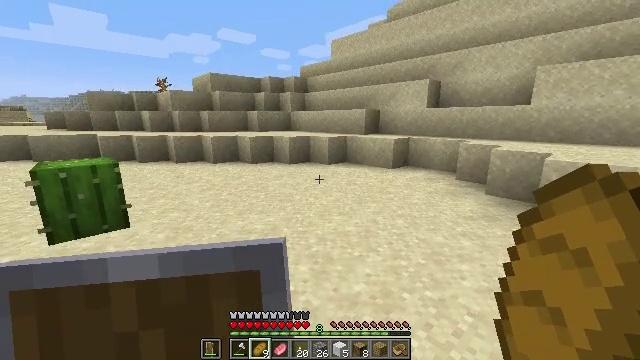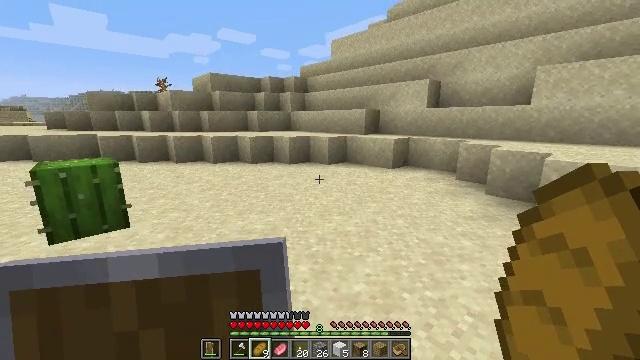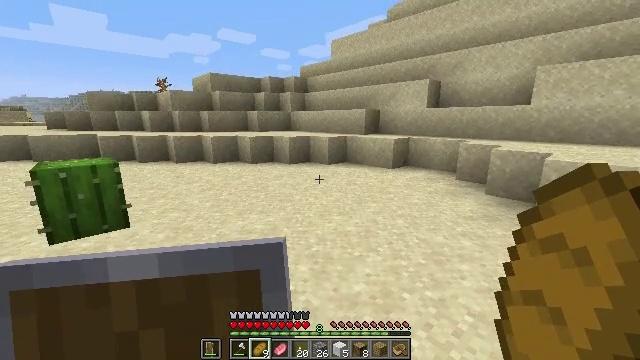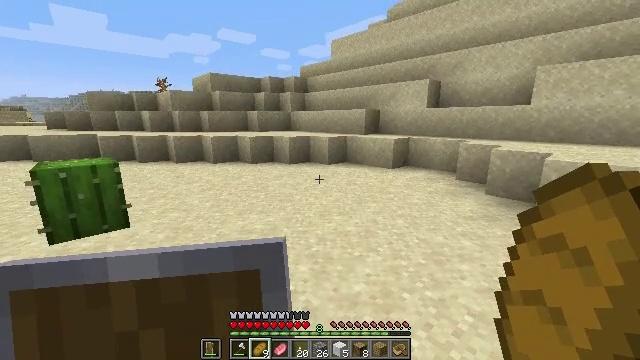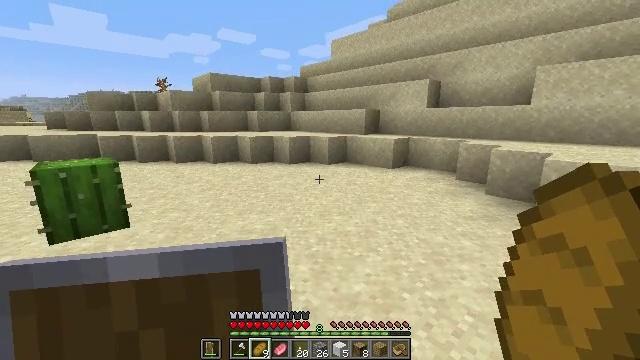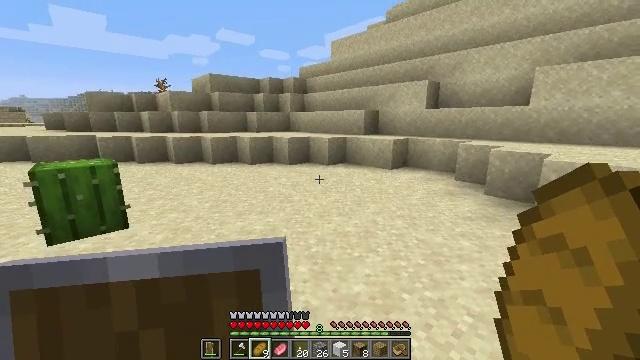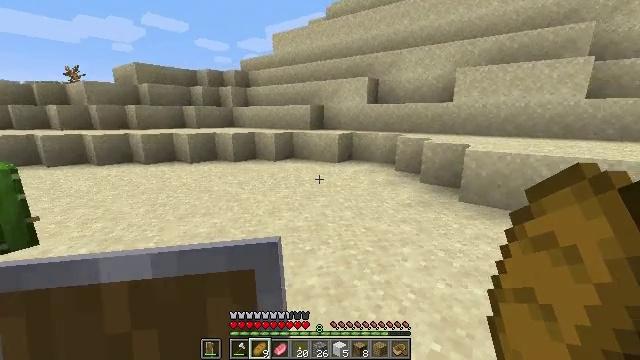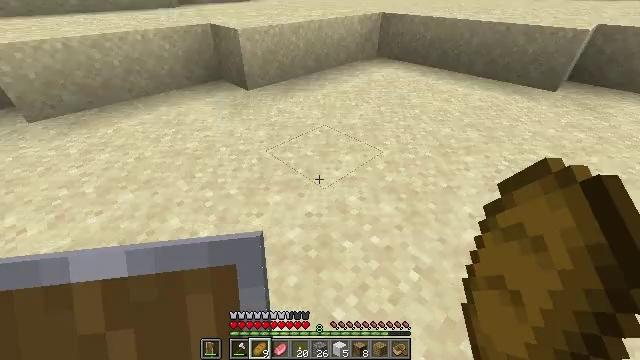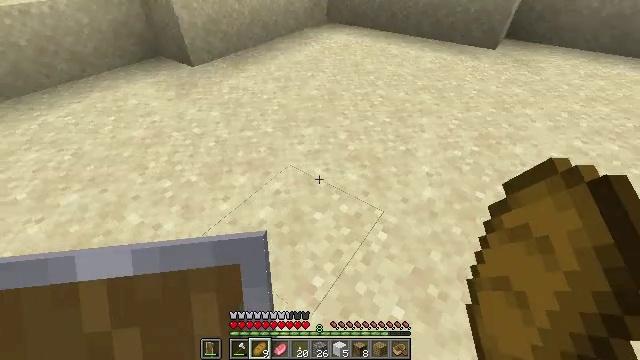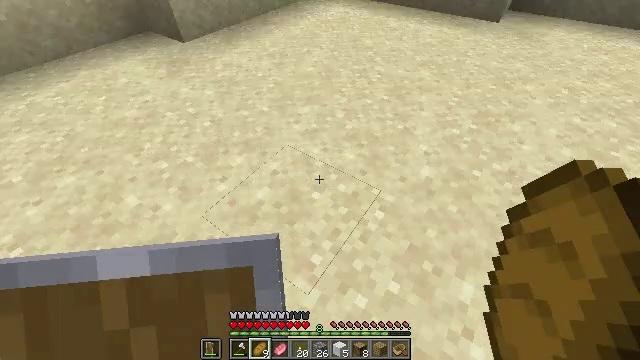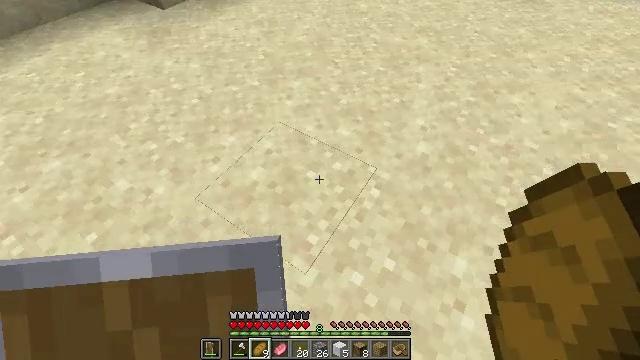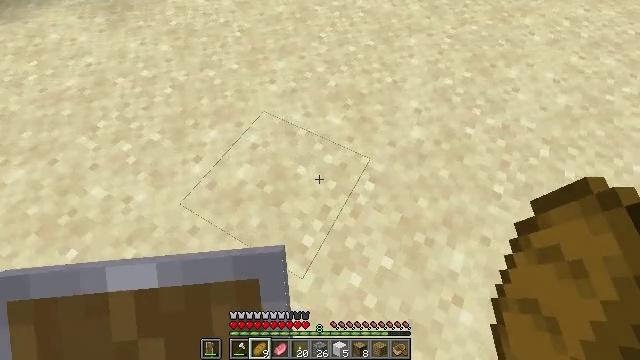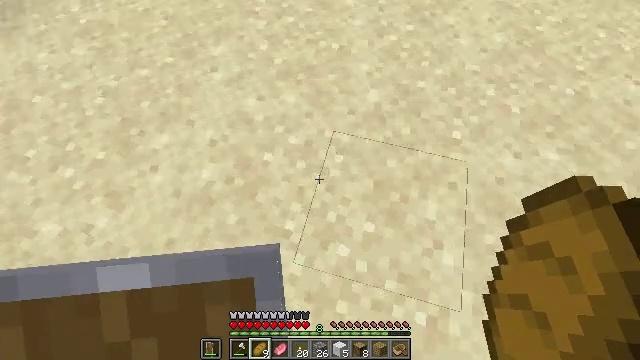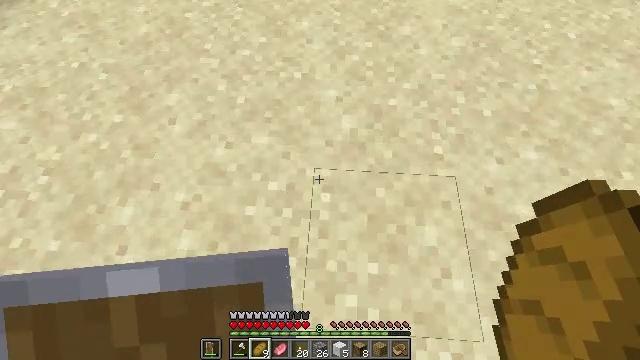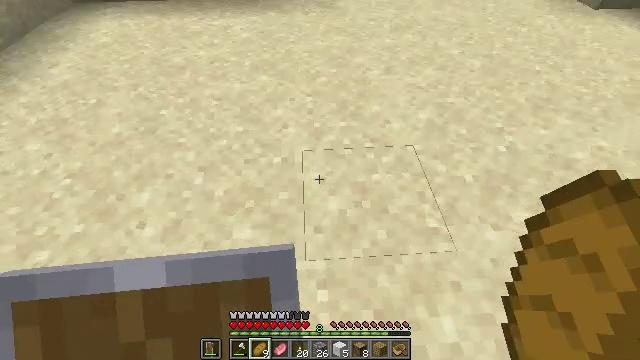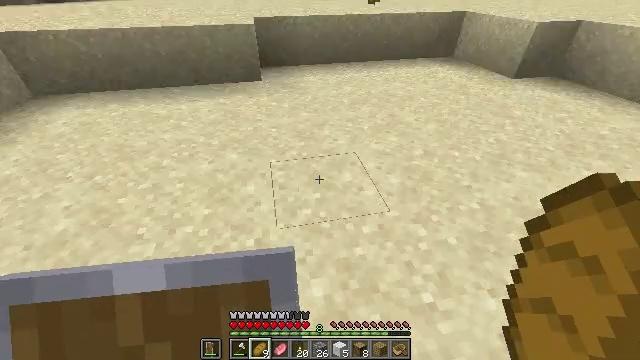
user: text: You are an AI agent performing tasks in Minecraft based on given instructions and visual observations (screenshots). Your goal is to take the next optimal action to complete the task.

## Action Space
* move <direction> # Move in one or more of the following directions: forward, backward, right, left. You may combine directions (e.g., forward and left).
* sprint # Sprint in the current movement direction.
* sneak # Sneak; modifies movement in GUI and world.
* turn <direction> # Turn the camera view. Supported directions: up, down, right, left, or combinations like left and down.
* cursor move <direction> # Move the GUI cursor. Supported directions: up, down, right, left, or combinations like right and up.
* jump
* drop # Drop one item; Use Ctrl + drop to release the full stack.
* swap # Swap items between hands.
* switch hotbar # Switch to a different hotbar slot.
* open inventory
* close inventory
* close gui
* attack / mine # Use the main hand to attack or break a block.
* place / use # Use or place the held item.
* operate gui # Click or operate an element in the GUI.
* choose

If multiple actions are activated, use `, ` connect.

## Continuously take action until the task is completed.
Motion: motion action
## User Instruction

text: Gather a dead bush.
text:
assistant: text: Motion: no_op
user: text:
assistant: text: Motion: no_op
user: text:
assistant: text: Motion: no_op
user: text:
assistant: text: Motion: no_op
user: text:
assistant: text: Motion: no_op
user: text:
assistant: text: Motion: turn right and down
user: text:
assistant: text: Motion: turn right and down
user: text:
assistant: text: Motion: turn right and down
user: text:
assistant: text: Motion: turn down
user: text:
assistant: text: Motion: move forward, turn right and down
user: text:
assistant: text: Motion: move forward, turn right and down
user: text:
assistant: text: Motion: move forward, turn right and down
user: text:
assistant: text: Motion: move forward, turn right
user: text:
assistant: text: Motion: move forward, turn right and up
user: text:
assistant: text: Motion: move forward, turn right and up
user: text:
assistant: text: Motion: move forward, turn right and up
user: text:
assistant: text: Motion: move forward, turn up
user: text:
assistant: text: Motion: move forward, turn left and up
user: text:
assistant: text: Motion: move forward, turn left and up
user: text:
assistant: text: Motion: move forward, turn left and up
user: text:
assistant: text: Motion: move forward, turn left and up, jump
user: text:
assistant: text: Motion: move forward, turn left, jump
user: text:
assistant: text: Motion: move forward, jump
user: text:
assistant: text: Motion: move forward, jump
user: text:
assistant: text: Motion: move forward, turn left
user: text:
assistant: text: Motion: move forward, turn left
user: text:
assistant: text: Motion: move forward, turn left
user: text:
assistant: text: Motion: move forward, turn left and up
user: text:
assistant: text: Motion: move forward, turn left
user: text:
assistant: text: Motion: move forward, turn left